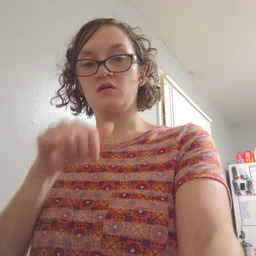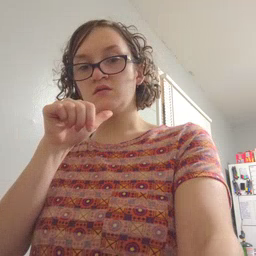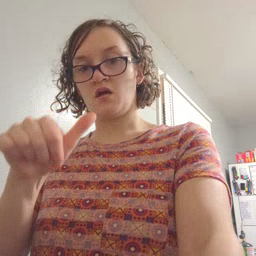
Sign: not